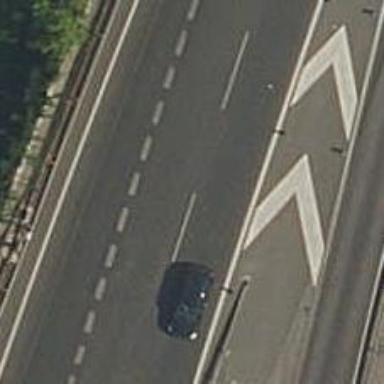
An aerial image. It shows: Motorway junction.